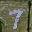
Label: 7